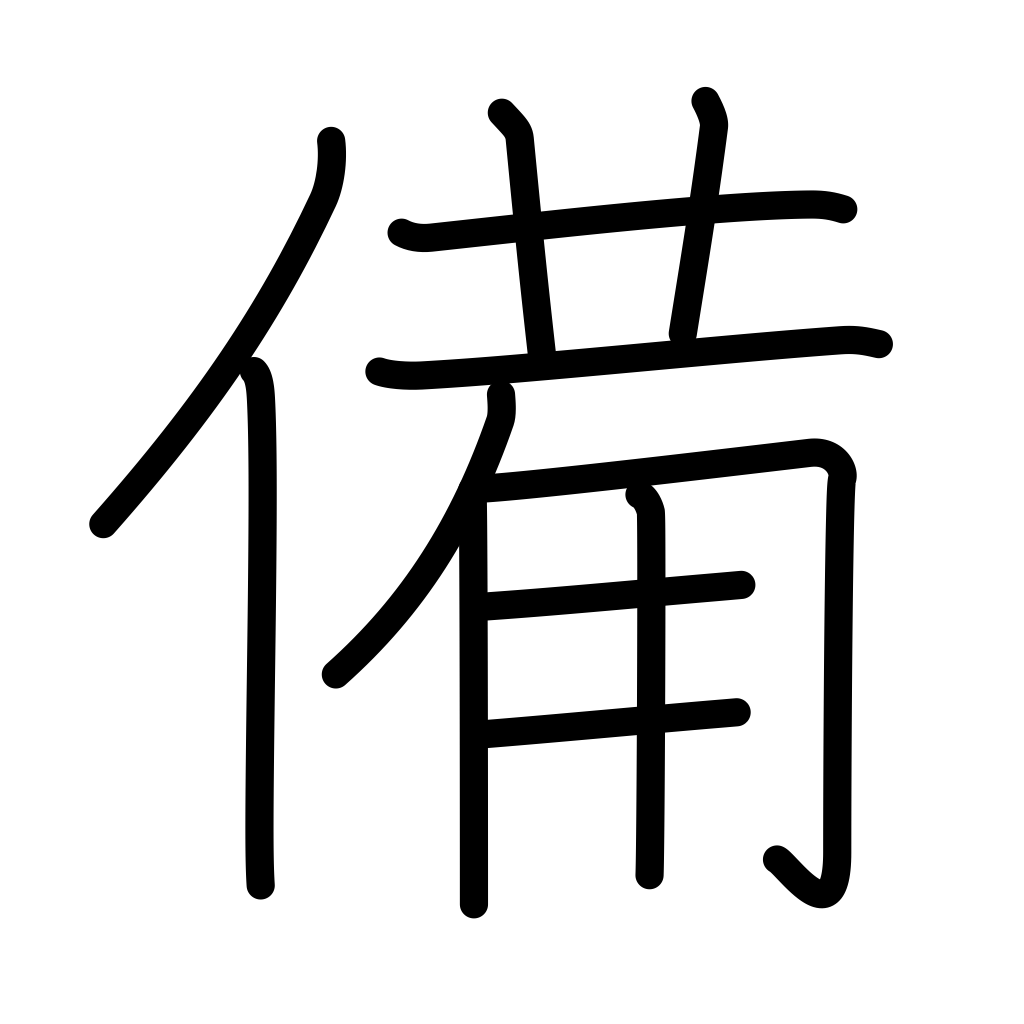
Meaning: equip, provision, preparation